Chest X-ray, PA view. Patient: 8 years old, sex F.
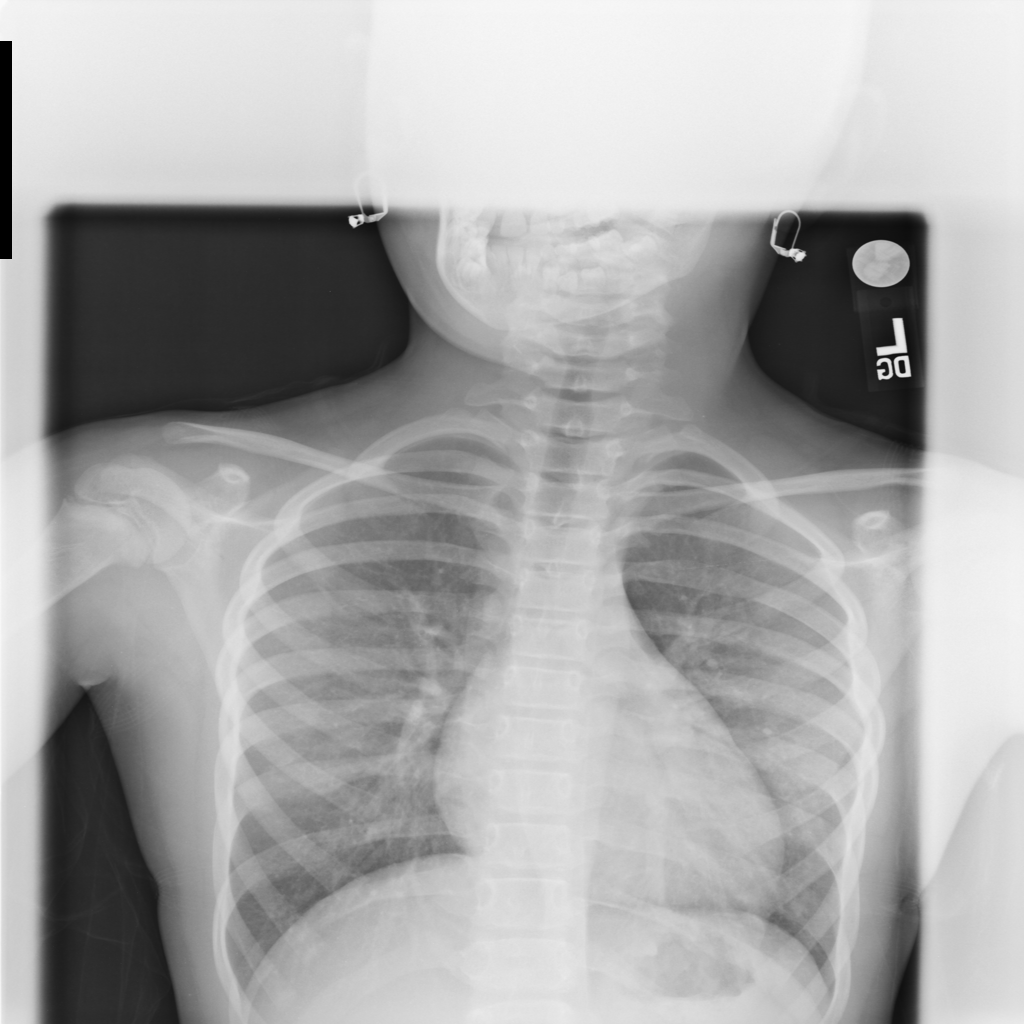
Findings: Cardiomegaly